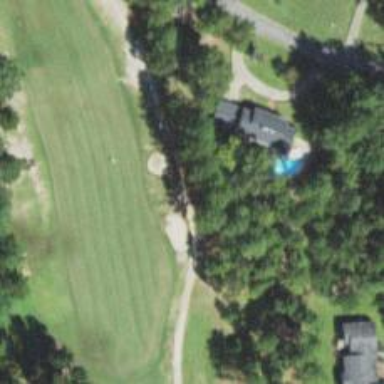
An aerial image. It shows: Path for both road and golf.